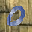
Label: 0